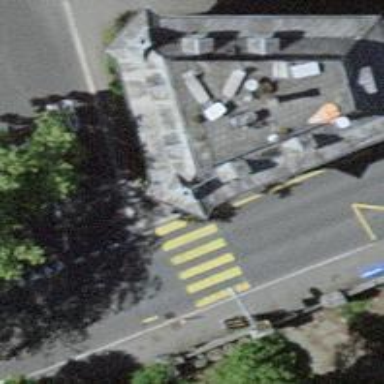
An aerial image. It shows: Asphalt sidewalk along the footway.